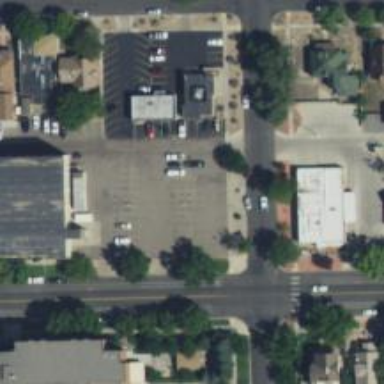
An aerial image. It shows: Parking space.